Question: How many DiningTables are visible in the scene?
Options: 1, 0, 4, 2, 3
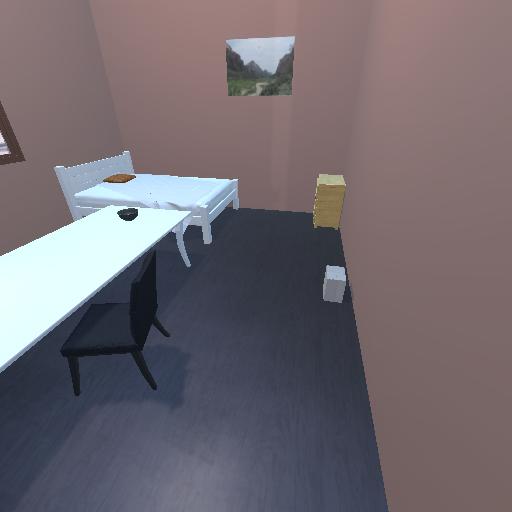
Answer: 1